Field crop: maize
Growth stage: 2
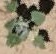
Species: chenopodium